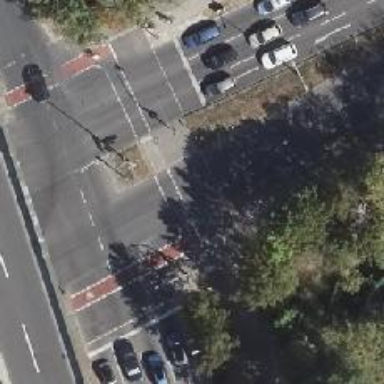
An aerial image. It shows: Road crossing with traffic signals.